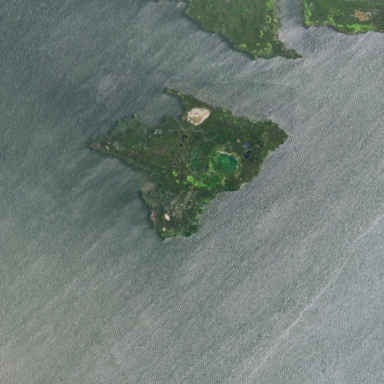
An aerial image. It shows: Islet located along the natural coastline.